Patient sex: M
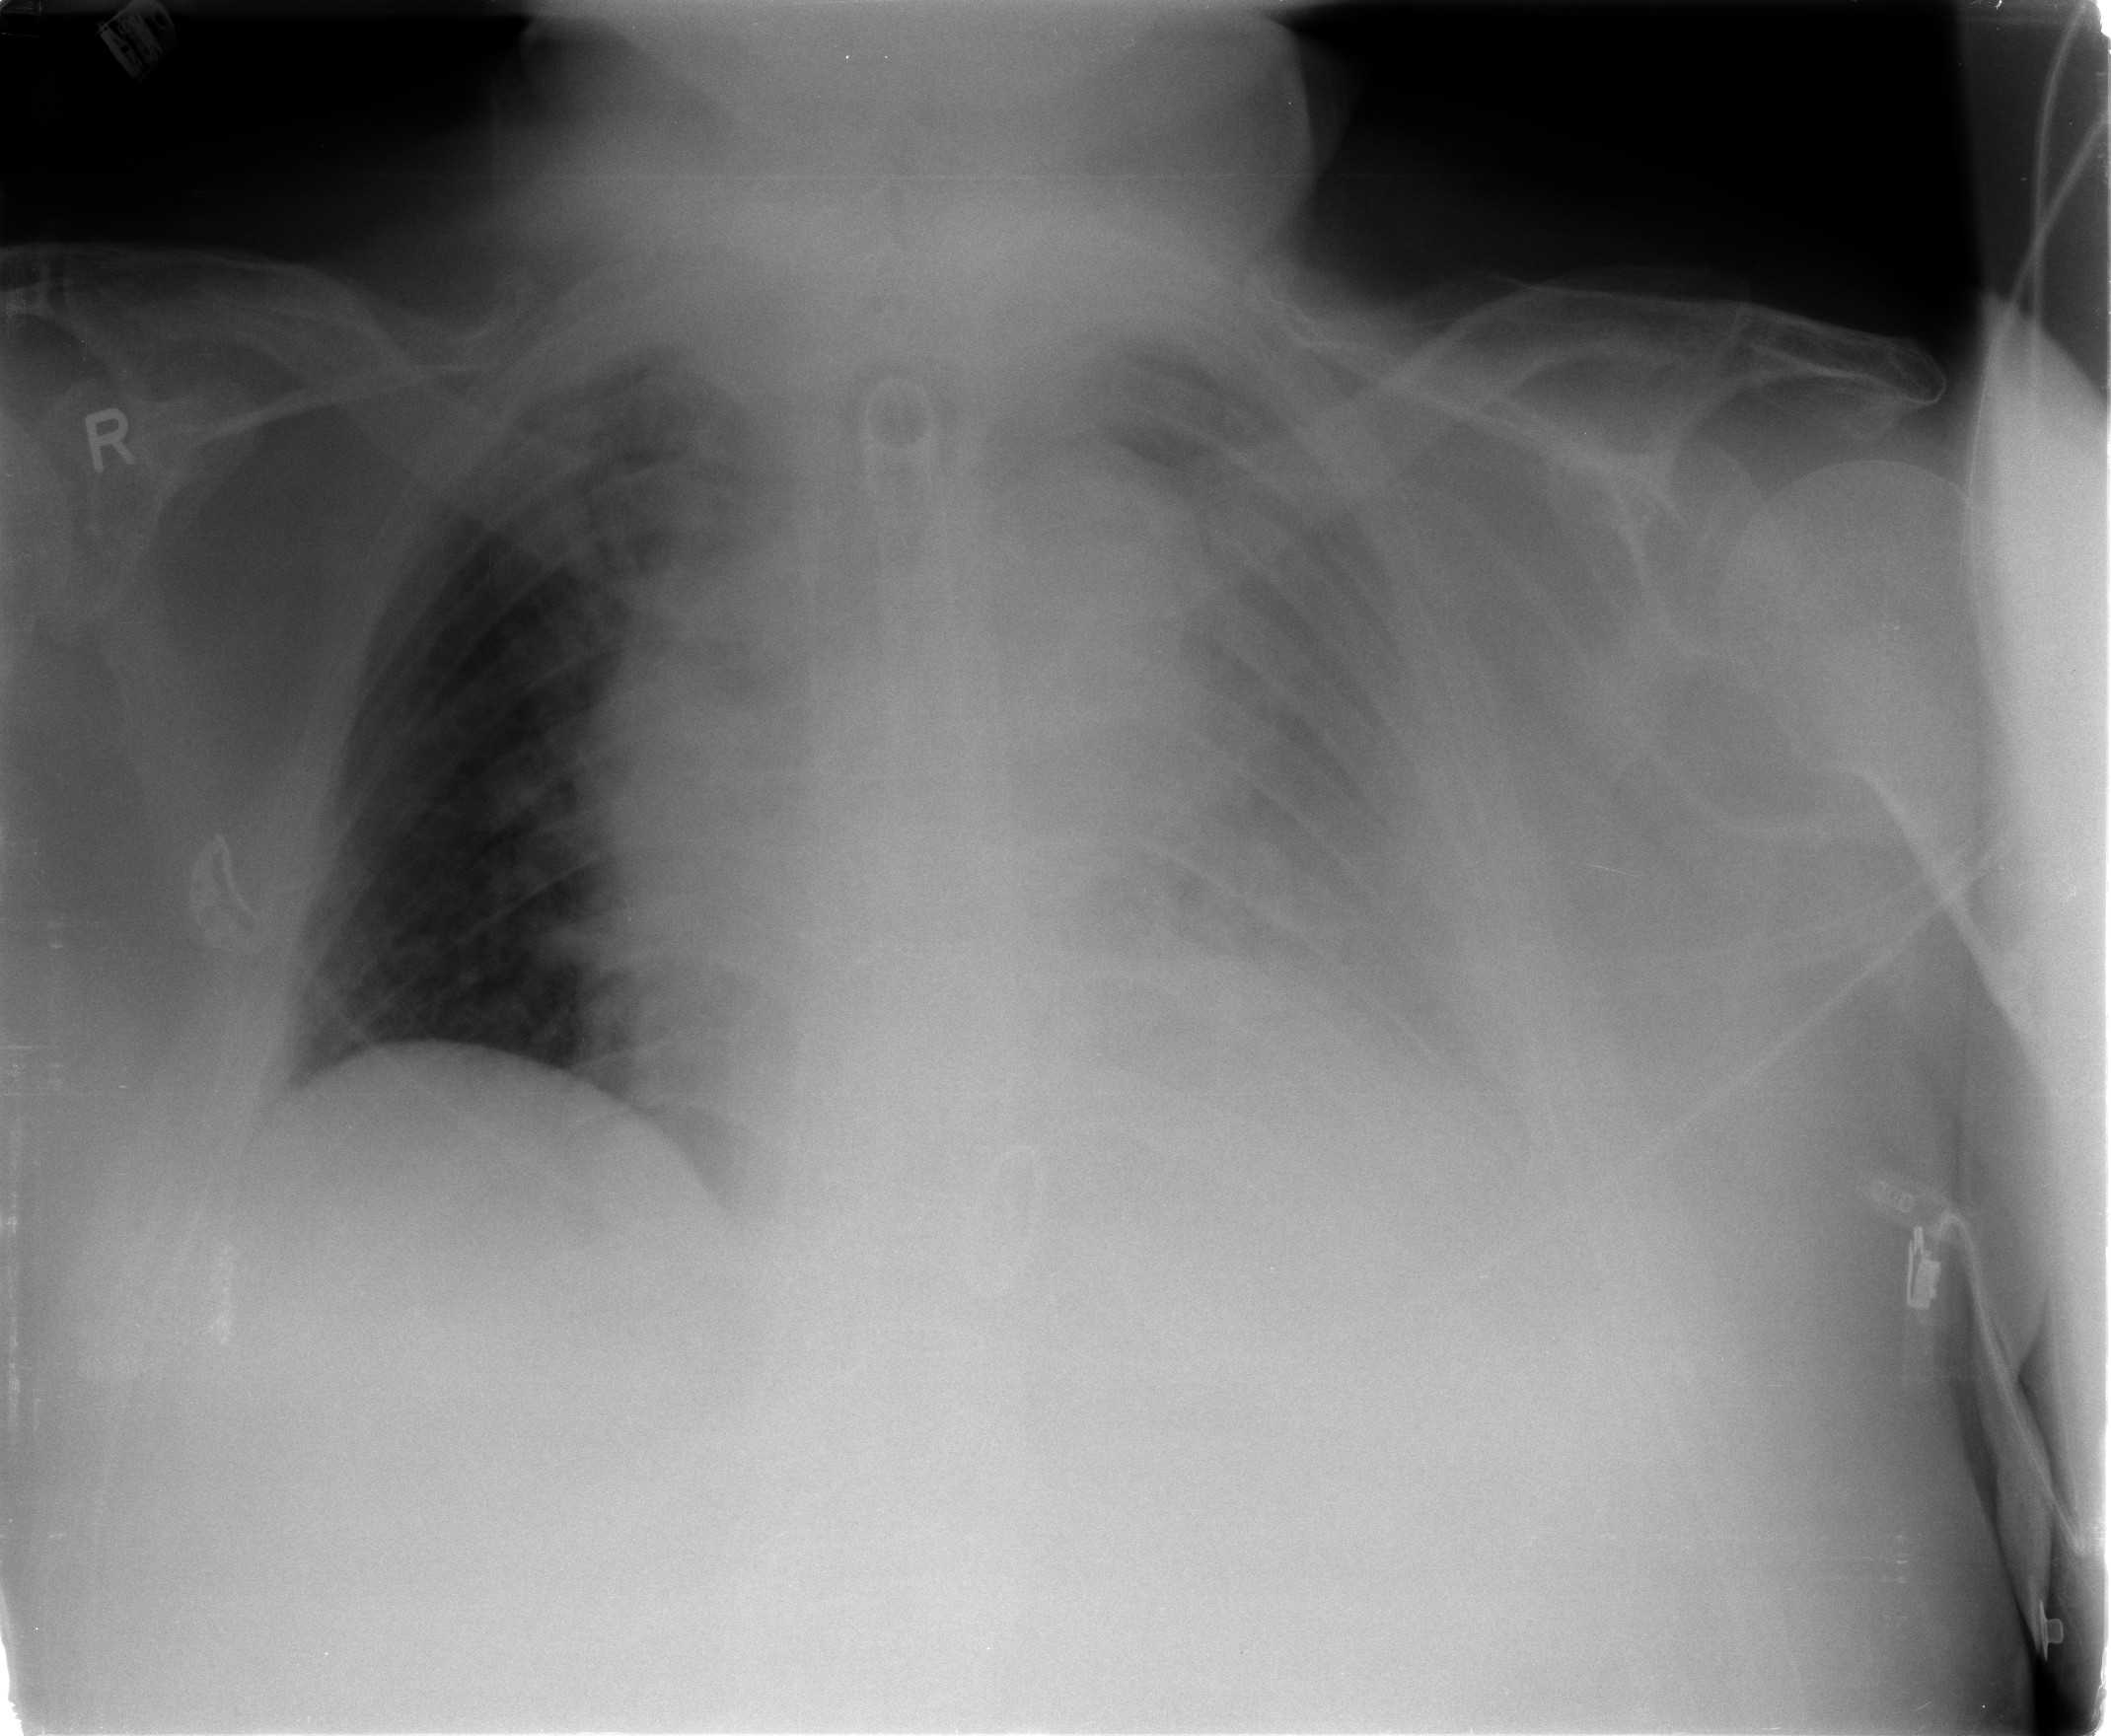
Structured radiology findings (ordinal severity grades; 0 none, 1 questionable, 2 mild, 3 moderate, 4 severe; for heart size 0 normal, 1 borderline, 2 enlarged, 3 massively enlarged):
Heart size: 2
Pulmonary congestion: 3
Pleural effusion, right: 0
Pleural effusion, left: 3
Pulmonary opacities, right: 0
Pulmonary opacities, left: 4
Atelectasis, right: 2
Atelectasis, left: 4